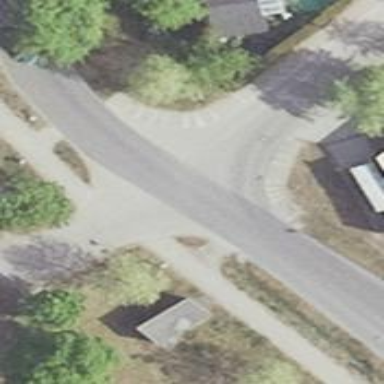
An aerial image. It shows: Asphalt road in residential area.